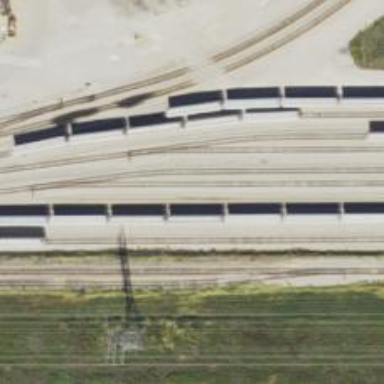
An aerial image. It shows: Abandoned railway yard.